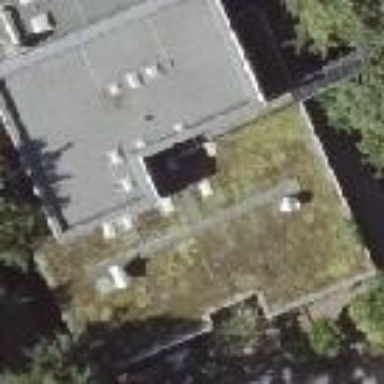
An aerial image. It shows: Part of building.